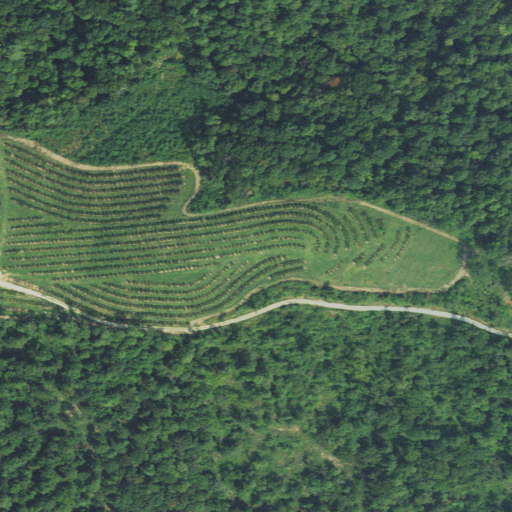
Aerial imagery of mountain in Virginia named Thompson Mountain containing deciduous forest, grassland, shrub, and mixed forest